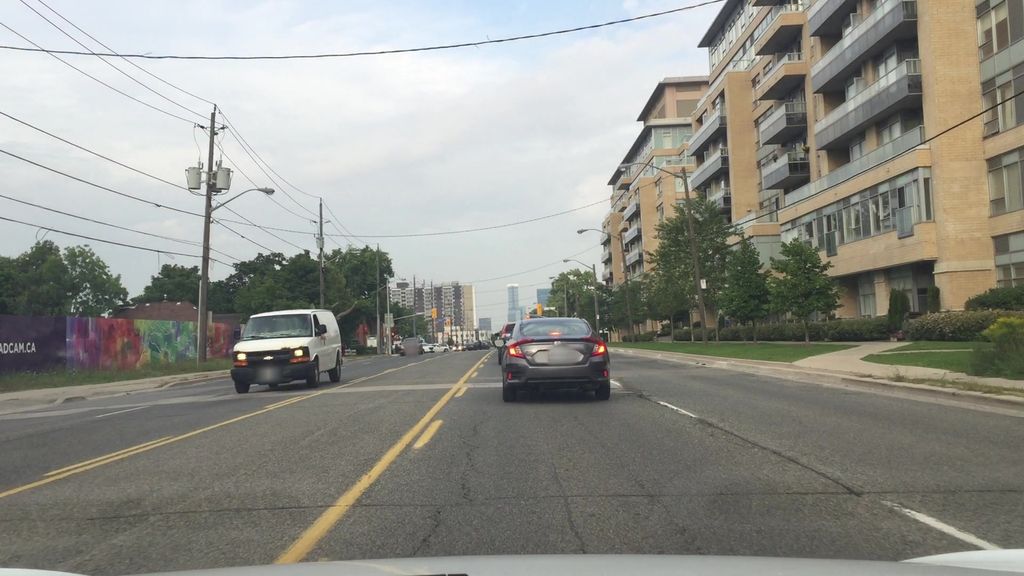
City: toronto